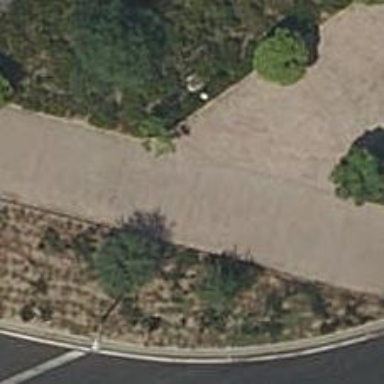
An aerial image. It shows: Footway made of paving stones.